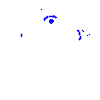
Particle: kaon